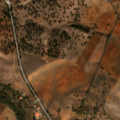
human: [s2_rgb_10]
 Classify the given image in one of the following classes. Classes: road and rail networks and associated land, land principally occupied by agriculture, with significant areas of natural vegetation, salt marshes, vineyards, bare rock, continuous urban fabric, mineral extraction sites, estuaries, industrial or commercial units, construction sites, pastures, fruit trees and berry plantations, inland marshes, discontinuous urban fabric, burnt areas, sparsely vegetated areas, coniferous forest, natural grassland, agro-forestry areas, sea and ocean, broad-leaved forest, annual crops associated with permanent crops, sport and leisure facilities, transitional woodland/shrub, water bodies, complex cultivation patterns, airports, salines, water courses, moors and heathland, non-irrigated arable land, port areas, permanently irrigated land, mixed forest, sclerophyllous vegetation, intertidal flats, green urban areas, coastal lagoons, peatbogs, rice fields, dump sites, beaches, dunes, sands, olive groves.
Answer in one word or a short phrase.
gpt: non-irrigated arable land, permanently irrigated land, agro-forestry areas